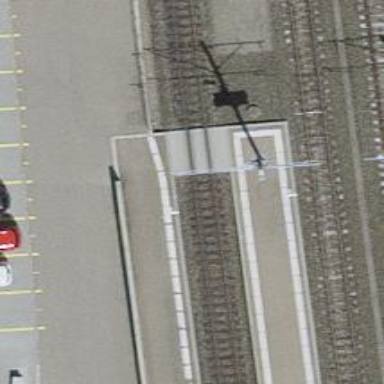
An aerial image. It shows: Narrow gauge railway with electrified contact lines.